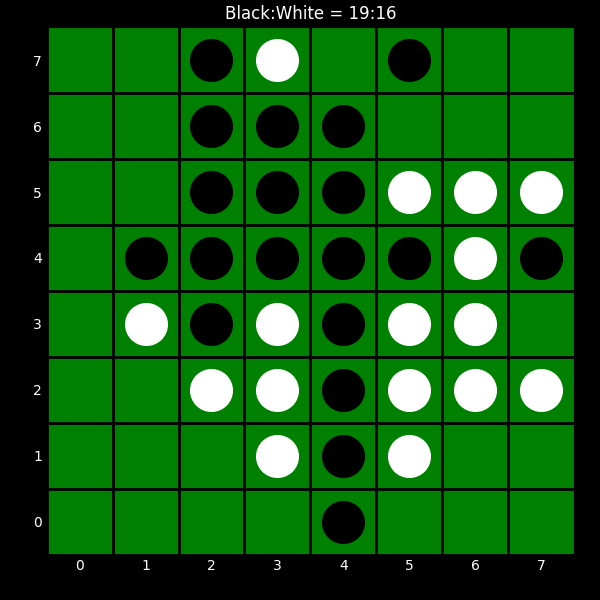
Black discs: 19
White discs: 16